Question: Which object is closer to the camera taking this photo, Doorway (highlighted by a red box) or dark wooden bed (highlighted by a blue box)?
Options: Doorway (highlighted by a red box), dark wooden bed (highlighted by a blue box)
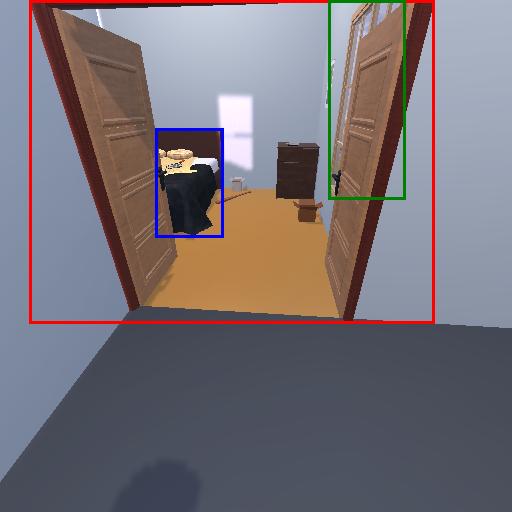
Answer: Doorway (highlighted by a red box)